Question:
my problem is that all of three enemys shoot at the same time. i want first then second and then the third one start shooting.
here is my code :
'''
public float speed = 7f;
public float attackDelay = 3f;
public Projectile projectile;
private Animator animator;
public AudioClip attackSound;
void Start () {
animator = GetComponent<Animator> ();
if(attackDelay > 0){
StartCoroutine(onAttack());
}
}
void Update () {
animator.SetInteger("AnimState", 0);
}
IEnumerator onAttack(){
yield return new WaitForSeconds(attackDelay);
fire();
StartCoroutine(onAttack());
}
void fire(){
animator.SetInteger("AnimState", 1);
if(attackSound){
AudioSource.PlayClipAtPoint(attackSound, transform.position);
}
}
void onShoot(){
if (projectile){
Projectile clone = Instantiate(projectile, transform.position, Quaternion.identity)as Projectile;
if(transform.localEulerAngles.z == 0){
clone.rigidbody2D.velocity = new Vector2(0, transform.localScale.y) * speed * -1;
}
else if(Mathf.RoundToInt(transform.localEulerAngles.z) == 90){
clone.rigidbody2D.velocity = new Vector2 (transform.localScale.x, 0) * speed;
}
else if(Mathf.RoundToInt(transform.localEulerAngles.z) == 180){
clone.rigidbody2D.velocity = new Vector2 (0, transform.localScale.y) * speed;
}
else if(Mathf.RoundToInt(transform.localEulerAngles.z) == 270){
clone.rigidbody2D.velocity = new Vector2(transform.localScale.x, 0) * speed * -1;
}
}
'''
}
onShoot() method is called as an event in the animation.
do you guys have any suggestions for this?
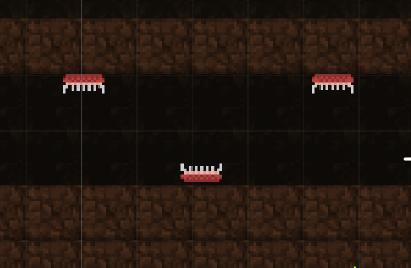
Answer: Well, one way (albeit probably not the best) is to add a delay within 'Start()'. You can have something like:
'''
public float startDelay;
...
void Start()
{
...
StartCoroutine(startDelay());
}
IEnumerator startDelay()
{
yield return new WaitForSeconds(startDelay);
StartCoroutine(onAttack());
}
'''
With that you just set 'startDelay' as you see appropriate. Because it's a public variable, you can set it in the inspector for the respective gameObject (if you set it in the script, every object will have may have the same delay, making no difference).
Another approach may be to randomize the 'attackDelay'. Use <URL> to determine the 'attackDelay' whilst keeping it within a reasonable range.
I think you may also want to reconsider how your enemies function. Maybe have them shoot when the player crosses a trigger or put in some logic that has them shoot when the player gets within range.